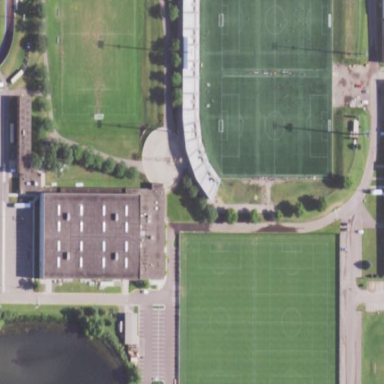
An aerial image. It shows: Stadium area for leisure and sports activities.